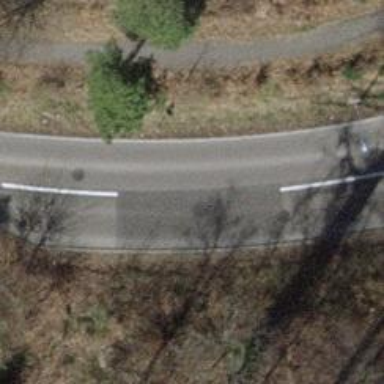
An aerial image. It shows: Secondary road with asphalt surface and separate sidewalk.